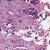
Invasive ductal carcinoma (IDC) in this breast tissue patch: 1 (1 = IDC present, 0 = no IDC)